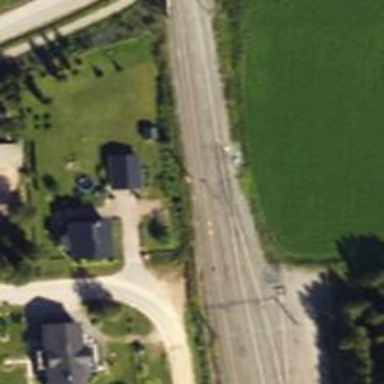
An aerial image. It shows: Electrified rail siding with contact line.